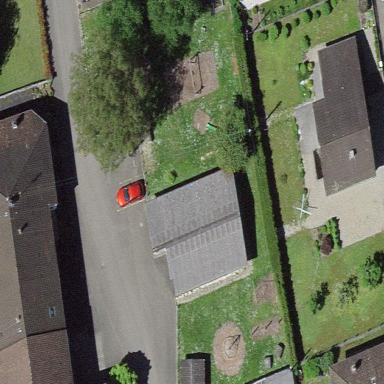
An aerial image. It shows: Simple house.